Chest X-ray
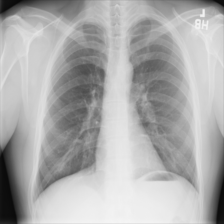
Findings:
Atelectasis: negative
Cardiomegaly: negative
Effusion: negative
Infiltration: negative
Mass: negative
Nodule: negative
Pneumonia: negative
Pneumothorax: negative
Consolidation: negative
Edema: negative
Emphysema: negative
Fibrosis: negative
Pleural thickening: negative
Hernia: negative